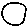
Label: circle